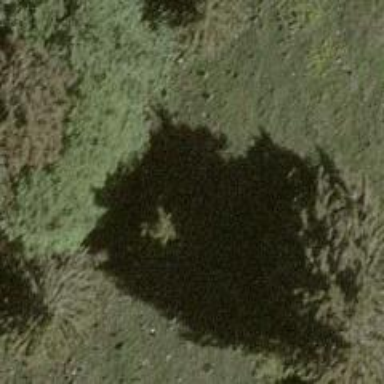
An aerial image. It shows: Beautiful tree in nature.